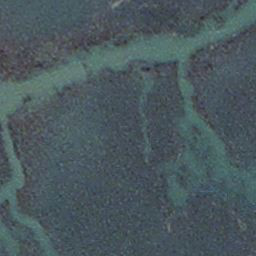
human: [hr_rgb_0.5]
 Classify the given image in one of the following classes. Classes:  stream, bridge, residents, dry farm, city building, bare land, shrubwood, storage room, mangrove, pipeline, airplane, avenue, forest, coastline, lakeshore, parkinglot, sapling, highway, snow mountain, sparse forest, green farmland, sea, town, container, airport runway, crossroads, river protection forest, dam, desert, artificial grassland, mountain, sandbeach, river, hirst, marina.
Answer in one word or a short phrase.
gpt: stream